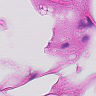
Metastatic tissue present: no